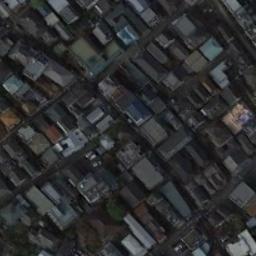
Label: dense_residential